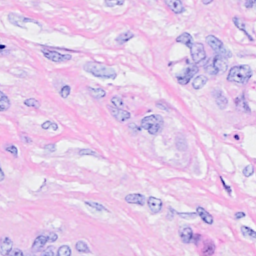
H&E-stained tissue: Breast